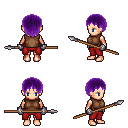
a pixel art fantasy rpg character, female body template, human, light skin, brown sleeveless shirt, red pants, purple plain hairstyle, metal gloves, spear, four views (front, back, left, right), 2x2 character sprite sheet, small pixel art, hard edges, no anti-aliasing